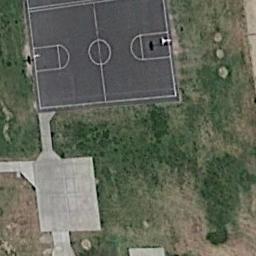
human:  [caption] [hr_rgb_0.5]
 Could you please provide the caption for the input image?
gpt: There is a basketball court in the middle of grass .

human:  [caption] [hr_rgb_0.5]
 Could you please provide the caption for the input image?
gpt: There is a road connecting the basketball court on the bare lawn .

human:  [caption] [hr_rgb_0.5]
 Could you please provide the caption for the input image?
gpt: A basketball court on the lawn and the open area beside .

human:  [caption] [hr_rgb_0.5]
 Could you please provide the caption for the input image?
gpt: There is a basketball court on the upper left .

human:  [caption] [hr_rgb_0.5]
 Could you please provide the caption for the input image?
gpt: The grass is sparse beside the basketball court .